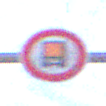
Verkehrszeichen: VerbotKennzeichnungspflichtigeKraftfahrzeugeGefaehrlicheGueter
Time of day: MorningAfternoon
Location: Outdoor (RoadRail)
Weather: PartlyCloudy
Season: NotSpecified
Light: Natural